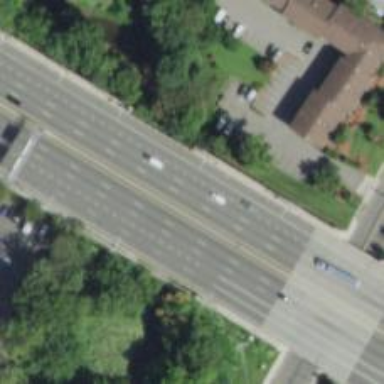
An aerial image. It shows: Urban freeway or expressway.